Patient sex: M
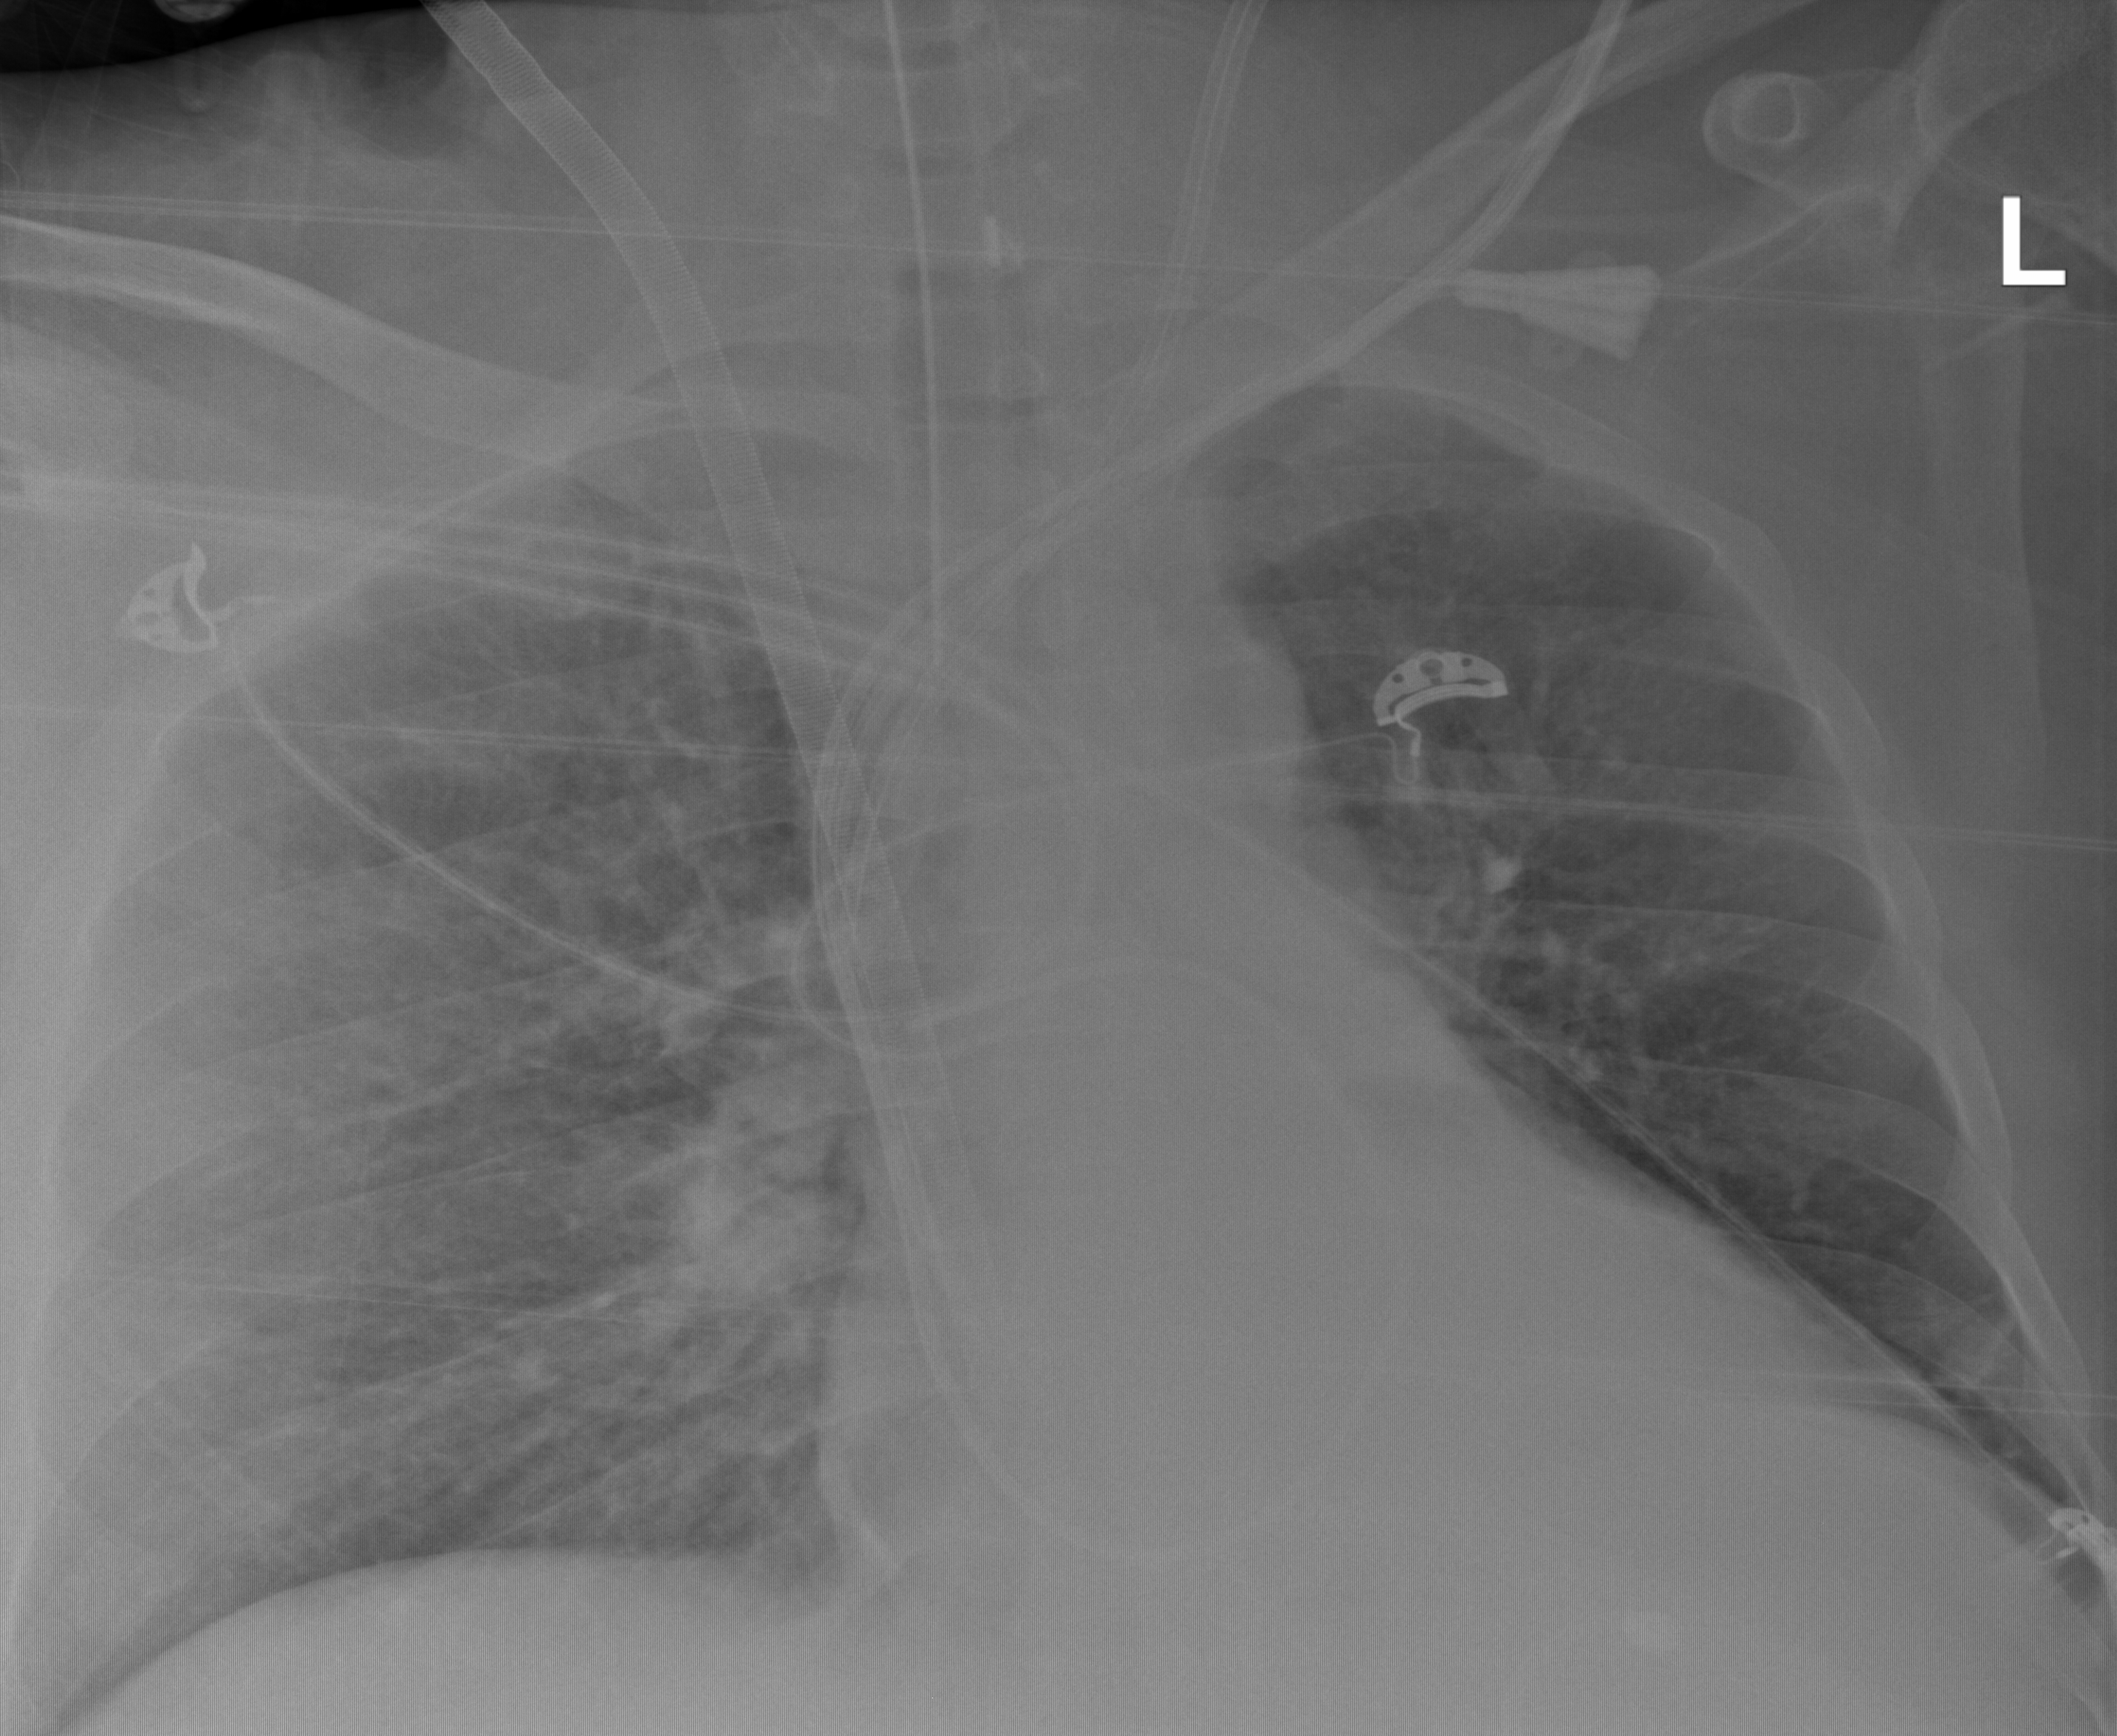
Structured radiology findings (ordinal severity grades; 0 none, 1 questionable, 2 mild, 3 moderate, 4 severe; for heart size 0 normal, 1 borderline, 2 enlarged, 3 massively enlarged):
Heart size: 2
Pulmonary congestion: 2
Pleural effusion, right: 0
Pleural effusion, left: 0
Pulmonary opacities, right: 0
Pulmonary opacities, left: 0
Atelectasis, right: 0
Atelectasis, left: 2